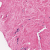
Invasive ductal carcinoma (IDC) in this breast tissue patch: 0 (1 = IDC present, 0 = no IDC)